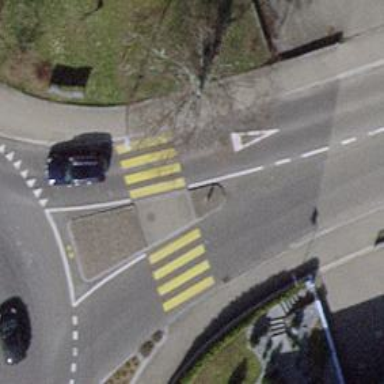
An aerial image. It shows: Traffic calming island.